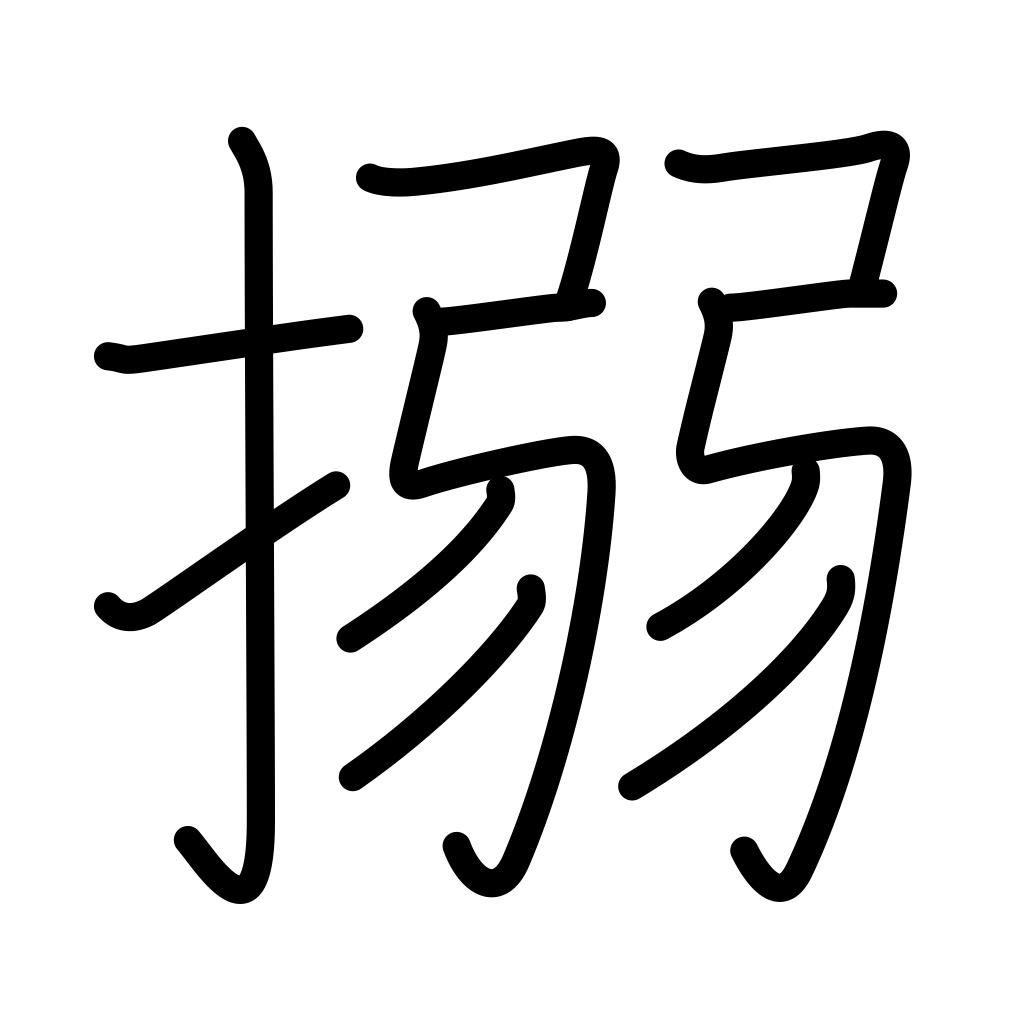
Meaning: bind, tie, approx.